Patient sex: M
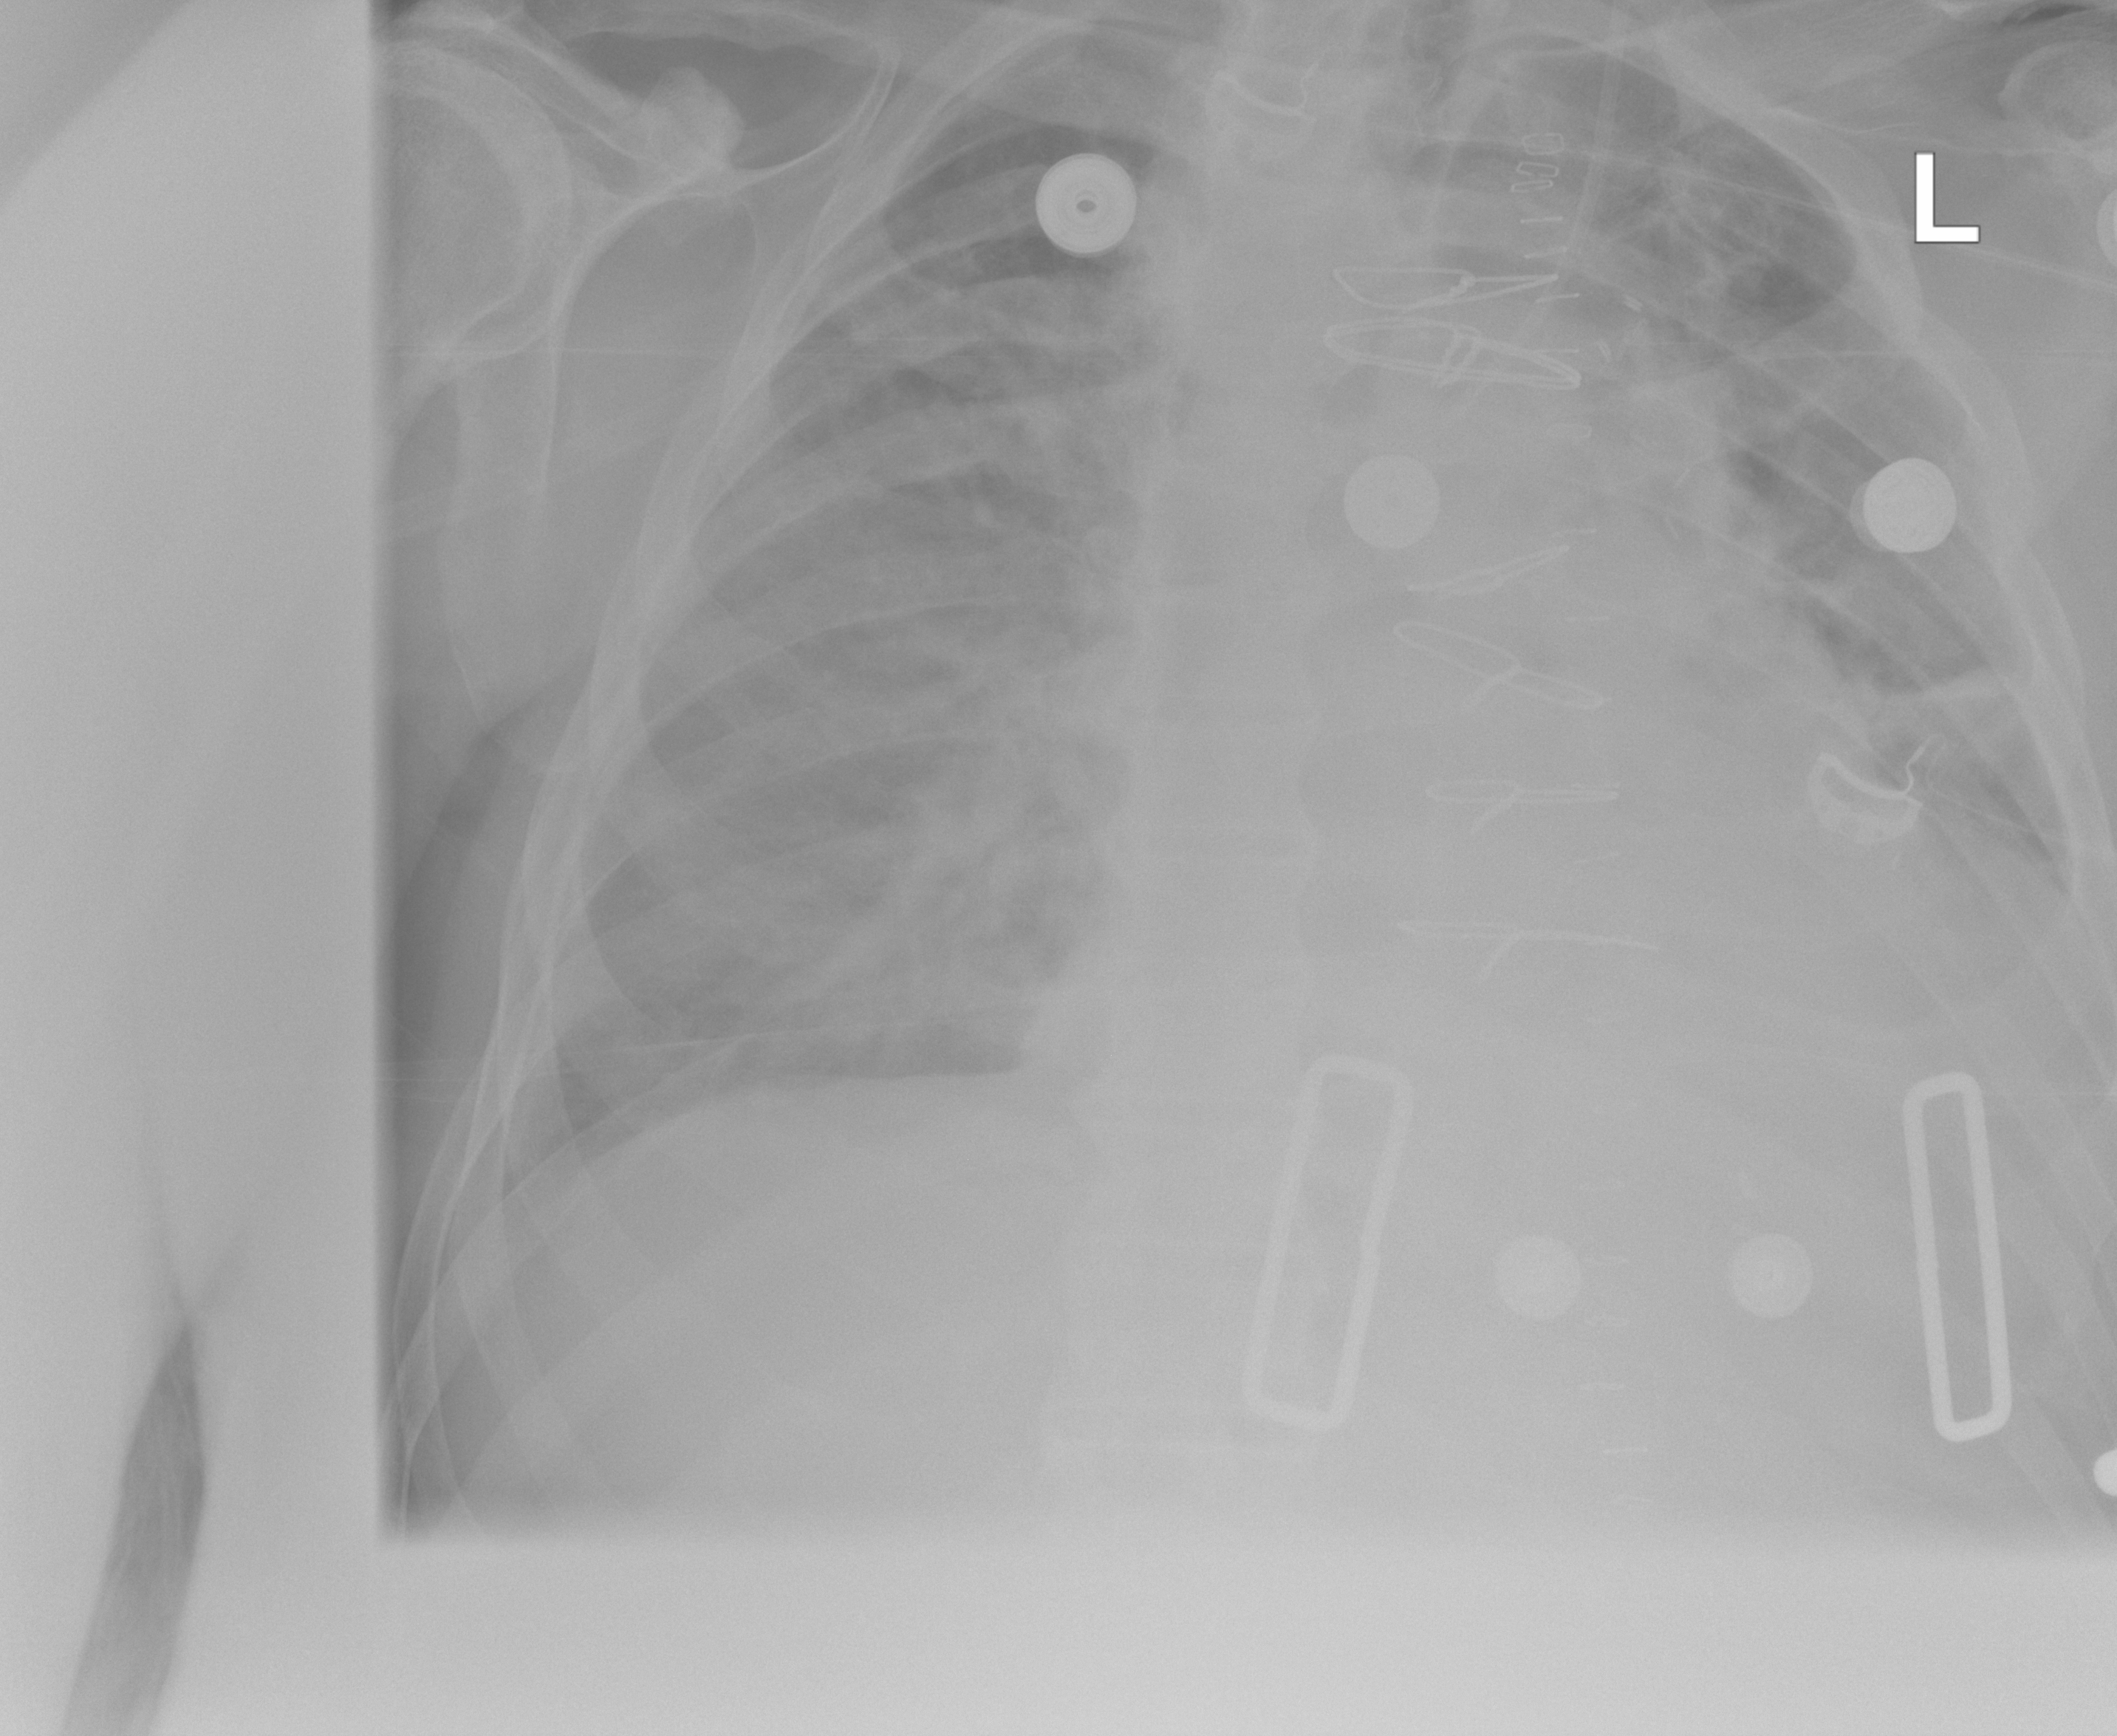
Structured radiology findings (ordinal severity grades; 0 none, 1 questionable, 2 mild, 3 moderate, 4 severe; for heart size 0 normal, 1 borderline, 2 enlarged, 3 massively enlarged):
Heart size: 2
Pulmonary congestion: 2
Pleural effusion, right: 2
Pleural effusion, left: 2
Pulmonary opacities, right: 2
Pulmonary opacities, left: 0
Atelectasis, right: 0
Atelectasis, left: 2